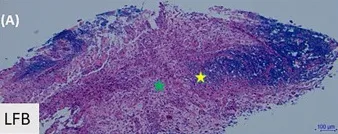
Brain biopsy with (A) Luxol Fast Blue staining of myelin shows a sharply demarcated area of myelin loss.
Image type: pathology (h&e)